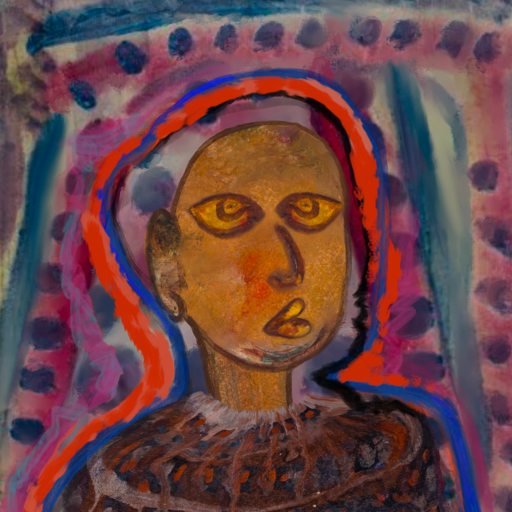
Background: HillGirl, Head And Neck Side: Pipe, Face Side: Comrade, Bust: Hypocrite, Hair Side: Experience, Head Accessory: Blank, Second Necklace: Blank, Necklace: Blank, Baby: Blank